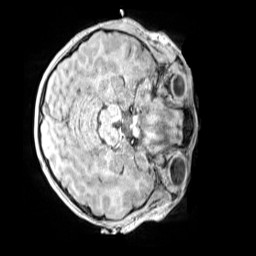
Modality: MP2RAGE
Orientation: axial
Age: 10
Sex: female
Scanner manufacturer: siemens
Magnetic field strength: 3 T
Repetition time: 4 s
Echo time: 0.00299 s